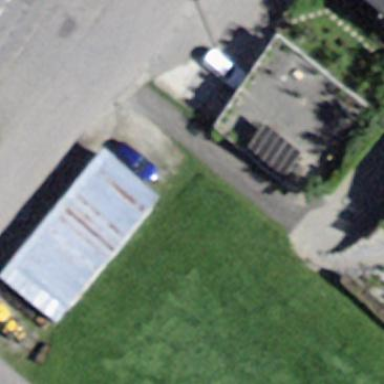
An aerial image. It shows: Shed building.